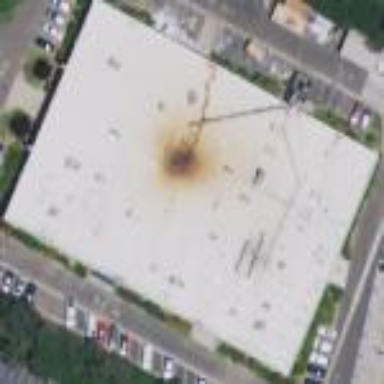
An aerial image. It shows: Industrial building.